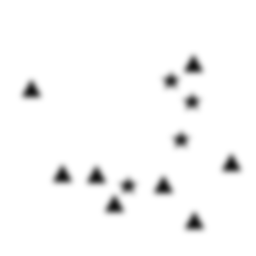
Squares: 0
Triangles: 8
Stars: 4
Total shapes: 12